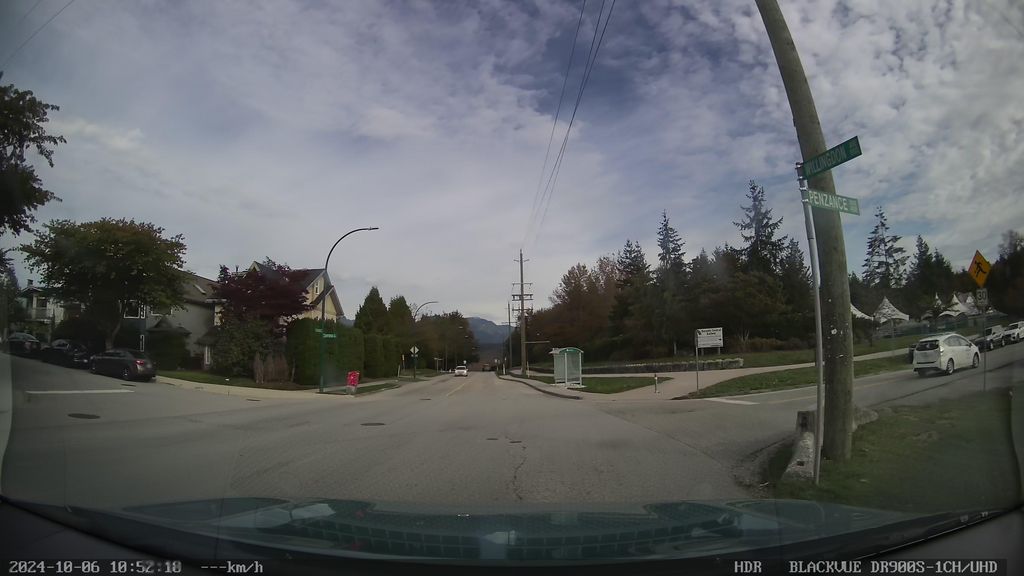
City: vancouver